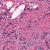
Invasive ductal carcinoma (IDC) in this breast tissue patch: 0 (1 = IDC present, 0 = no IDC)